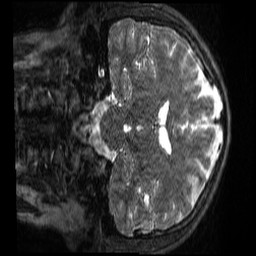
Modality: T2w
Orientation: coronal
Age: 21
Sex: male